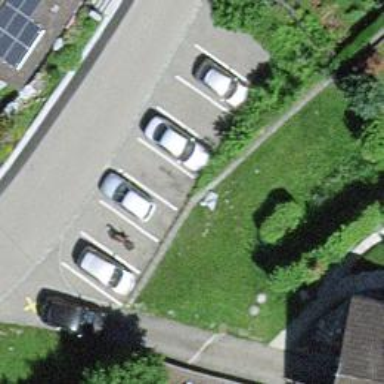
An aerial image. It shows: Parking area.